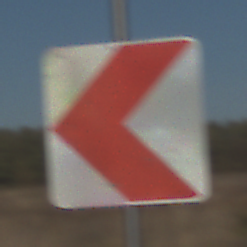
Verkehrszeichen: RichtungstafelnInKurvenKleinRechts
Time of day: MorningAfternoon
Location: Outdoor (Nature)
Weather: Clear
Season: Autumn
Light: Natural